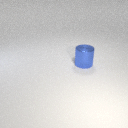
large blue metal cylinder